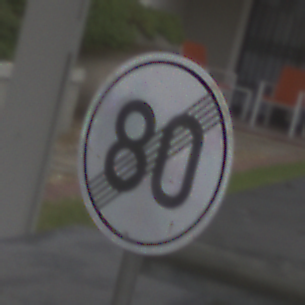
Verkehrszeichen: EndeGeschwindigkeit80
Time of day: Midday
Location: Outdoor (Urban)
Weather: Overcast
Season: NotSpecified
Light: Natural